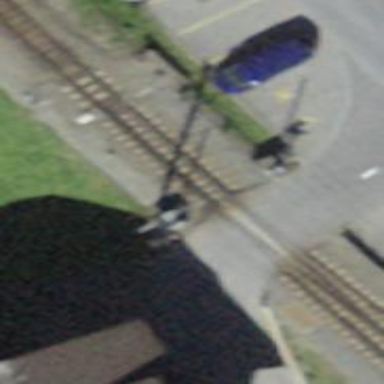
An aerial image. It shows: Railway signal.